Question: I am trying to retrieve the following in time order:

Where the is the current token of the authenticated user but the is a user that has been created before, from a server environment.
'''
mDatabase = FirebaseDatabase.getInstance().getReference("users");
mDatabase.child("users").child(user.getUid());
mDatabase.child(user.getUid()).addValueEventListener(new ValueEventListener() {
@Override
public void onDataChange(DataSnapshot dataSnapshot) {
GenericTypeIndicator<Map<String, Object>> t = new GenericTypeIndicator<Map<String, Object>>() {
};
Map<String, Object> map = dataSnapshot.getValue(t);
assert map != null;
for (Object e : map.values()) {
list.add(e.toString());
}
for (Object e : map.keySet()) {
list1.add(e.toString());
}
'''
I have tried to use orderByChild("time") on the addValueEventListener but I do not think its working as I can not point the right location in the database as I am unable to get the value of the user
'''
try {
for (int i = list1.size()-1; i == list1.size()-1; i++) {
String guestname = String.valueOf(dataSnapshot.child(list1.get(i)).child("username").getValue());
String guestemail = String.valueOf(dataSnapshot.child(list1.get(i)).child("email").getValue());
String guestpassword = String.valueOf(dataSnapshot.child(list1.get(i)).child("password").getValue());
Log.w(TAG, "Name of newest value is " + guestname);
Log.w(TAG, "Email of newest value is " + guestemail);
Log.w(TAG, "Password of newest value is " + guestpassword);
guestname1 = guestname;
guestpassword1 = guestpassword;
guestemail1 = guestemail;
}
'''
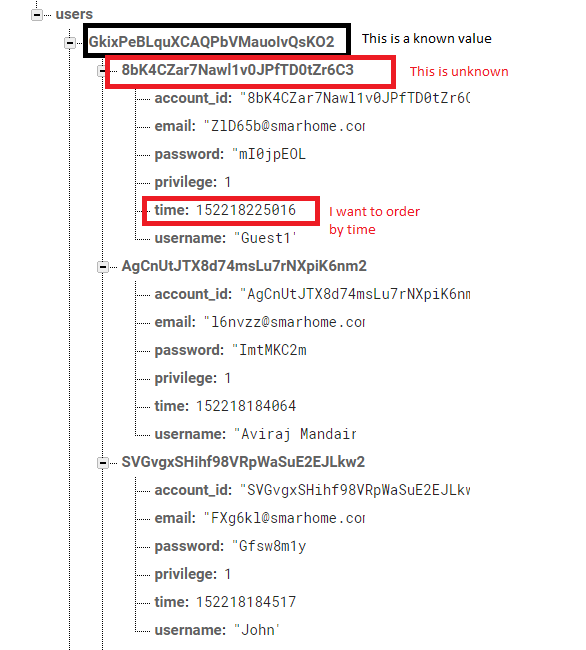
Answer: You'll want to use 'orderByChild()' for that:
'''
mDatabase = FirebaseDatabase.getInstance().getReference("users");
Query query = mDatabase.child(user.getUid()).orderByChild("time")
query.addValueEventListener(new ValueEventListener() {
@Override
public void onDataChange(DataSnapshot dataSnapshot) {
for (dataSnapshot childNode: dataSnapshot.getChildren()) {
System.out.printl(childNode.getKey()); //this is the unknown key you marked
System.out.printl(childNode.child("time").getValue(Long.class));
}
}
...
'''